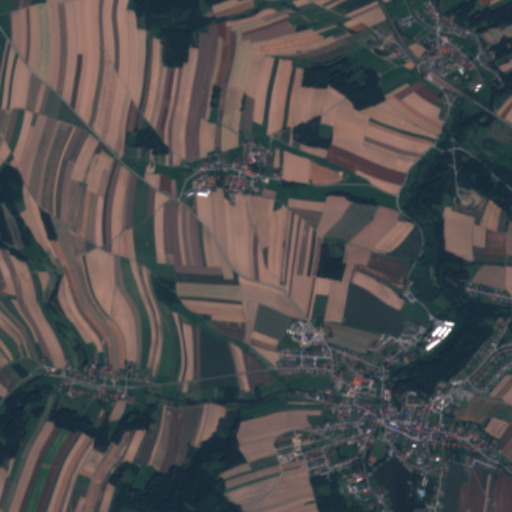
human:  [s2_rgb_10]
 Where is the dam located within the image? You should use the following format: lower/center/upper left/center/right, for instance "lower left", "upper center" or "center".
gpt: The dam is located in the lower right of the image.
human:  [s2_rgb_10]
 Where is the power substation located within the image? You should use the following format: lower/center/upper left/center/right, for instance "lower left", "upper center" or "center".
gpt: The power substation is located in the upper right of the image.
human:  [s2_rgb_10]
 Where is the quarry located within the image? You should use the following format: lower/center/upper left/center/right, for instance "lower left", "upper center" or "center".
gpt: The quarry is located in the center right of the image.
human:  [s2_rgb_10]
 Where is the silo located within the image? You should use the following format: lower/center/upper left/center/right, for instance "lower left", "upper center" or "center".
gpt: The silo is located in the center of the image.
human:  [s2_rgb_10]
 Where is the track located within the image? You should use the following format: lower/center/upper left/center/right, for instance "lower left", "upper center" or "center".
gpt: The track is located in the lower right of the image.
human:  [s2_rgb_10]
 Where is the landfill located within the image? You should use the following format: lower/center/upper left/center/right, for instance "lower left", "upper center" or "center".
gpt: There is no landfill in the image.